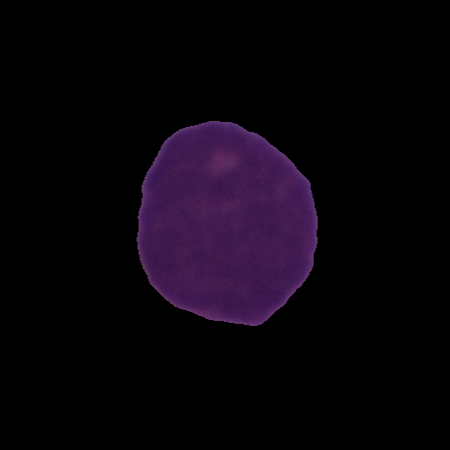
Label: cancer